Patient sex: M
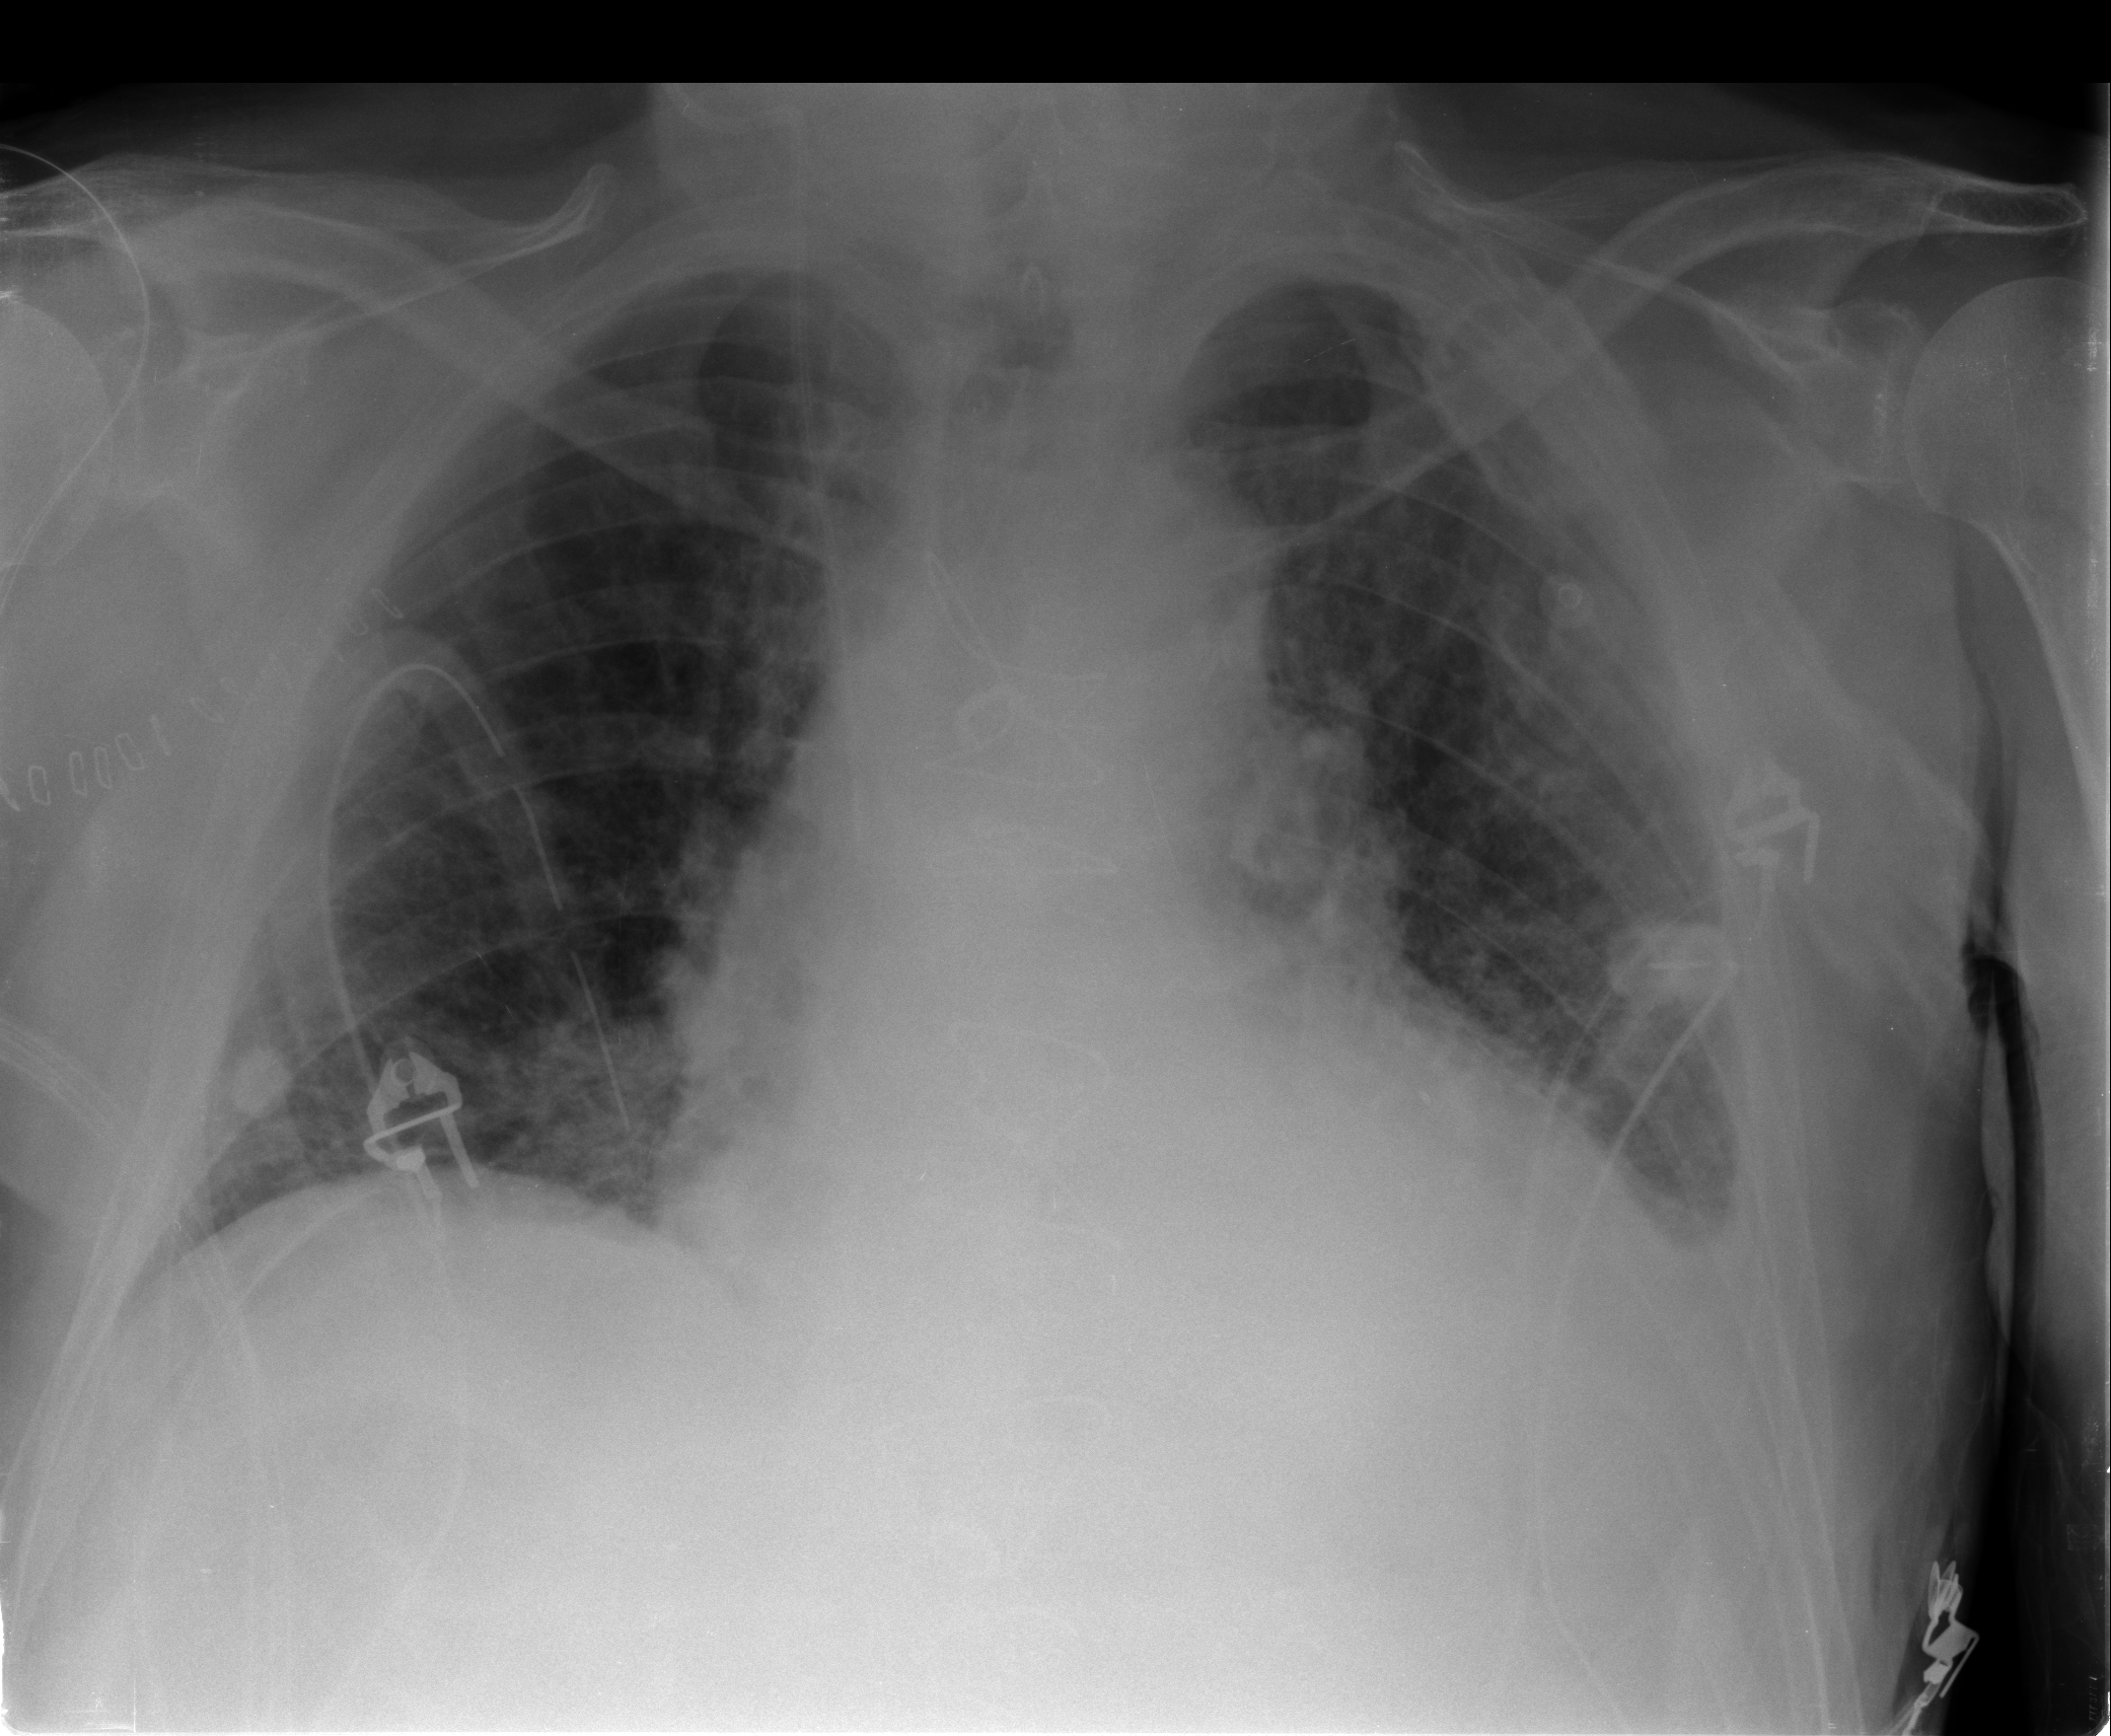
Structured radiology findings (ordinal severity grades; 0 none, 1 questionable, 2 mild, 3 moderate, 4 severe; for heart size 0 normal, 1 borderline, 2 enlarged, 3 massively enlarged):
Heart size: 2
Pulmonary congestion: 2
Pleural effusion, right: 0
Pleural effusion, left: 2
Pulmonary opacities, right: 0
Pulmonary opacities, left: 0
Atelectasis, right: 0
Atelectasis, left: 2